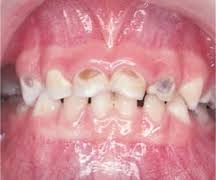
Condition: Caries